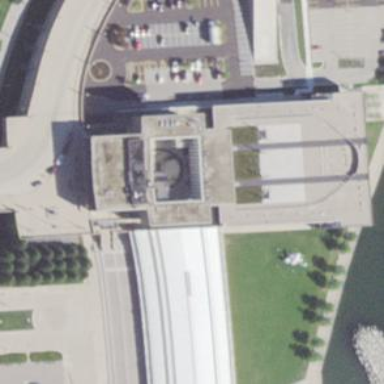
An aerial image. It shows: White building with white roof. It is part of civic structure.